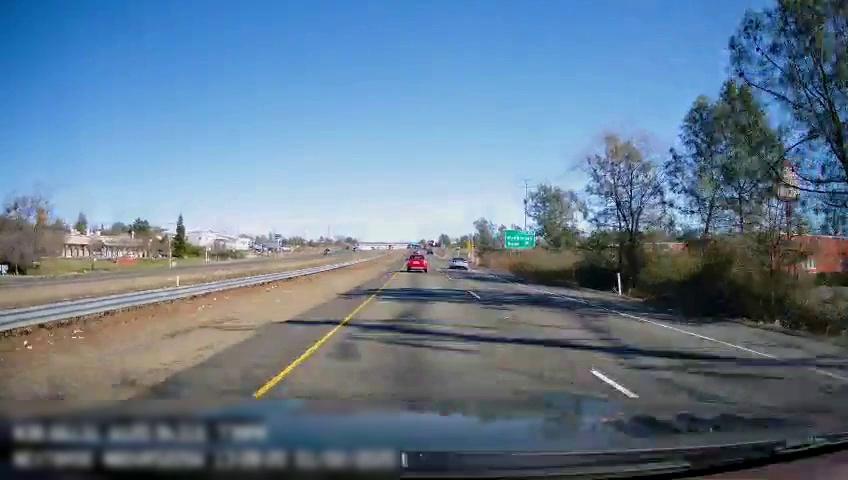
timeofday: Day
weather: Sunny
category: Drivable Space
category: Drivable Space
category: Vehicles | SUV
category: Vehicles | Car
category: Lanes | Current Lane
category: Lanes | Current Lane
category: Lanes | Alternate Lane
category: Traffic | Signs